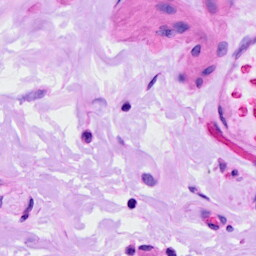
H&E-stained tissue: Ovarian